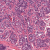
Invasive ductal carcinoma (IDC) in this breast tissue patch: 0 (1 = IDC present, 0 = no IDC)